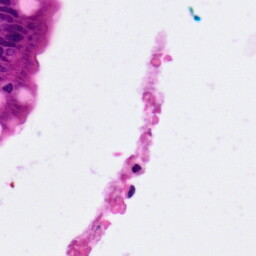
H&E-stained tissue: Pancreatic